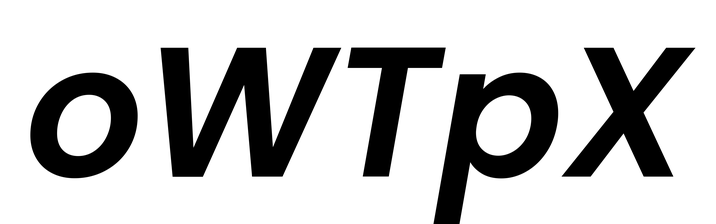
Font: Poppins-SemiBoldItalic